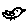
Label: bird